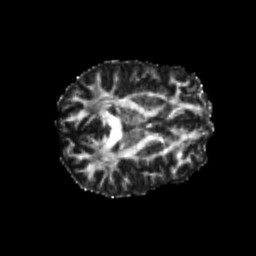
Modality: FA
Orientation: axial
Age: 23
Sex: male
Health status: healthy
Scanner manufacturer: philips
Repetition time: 7.39 s
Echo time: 0.08599 s